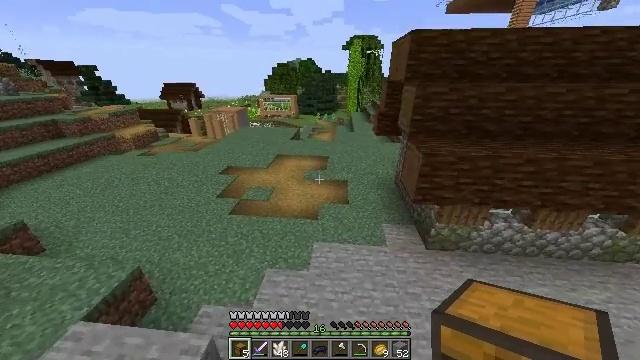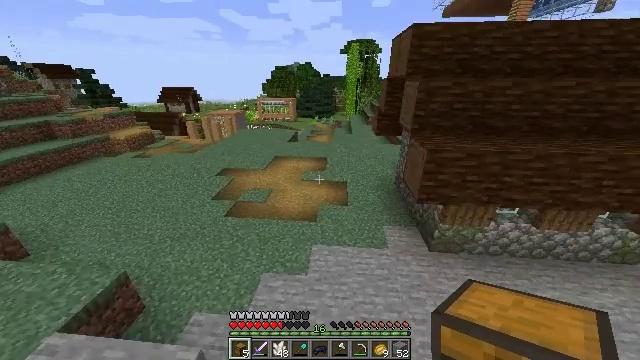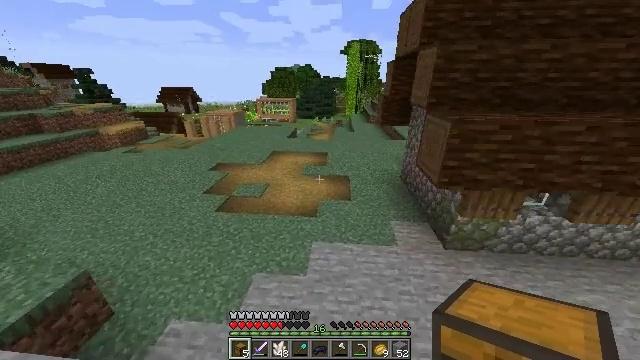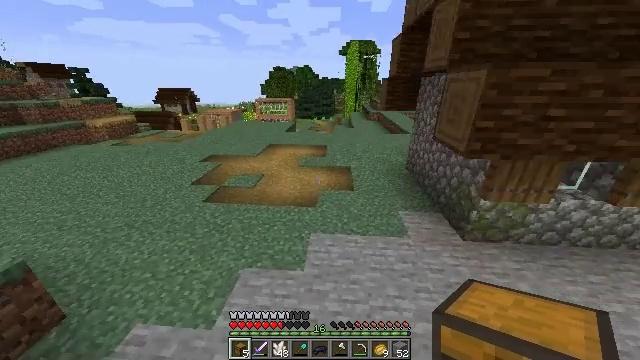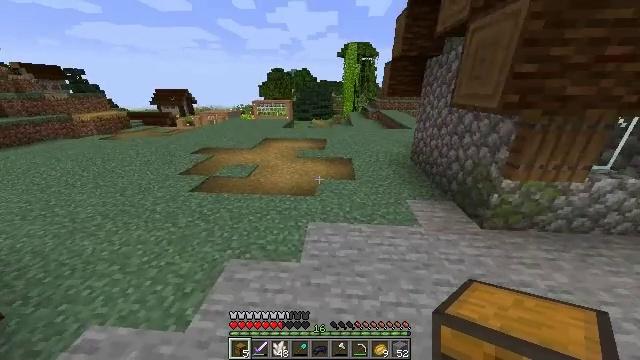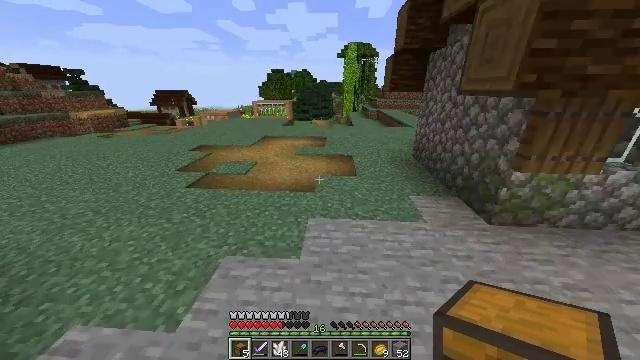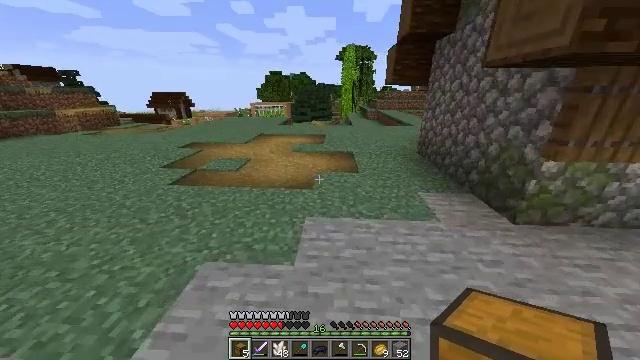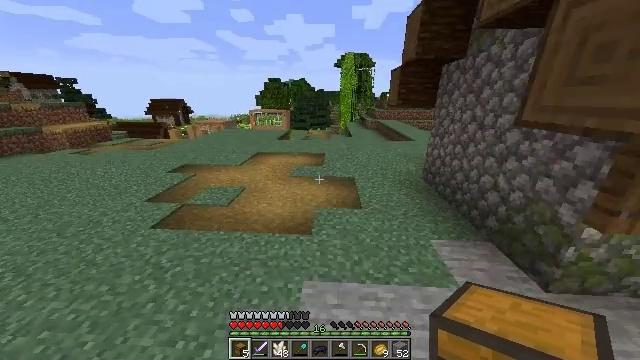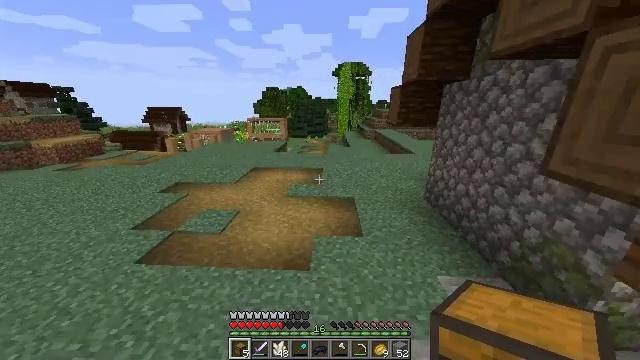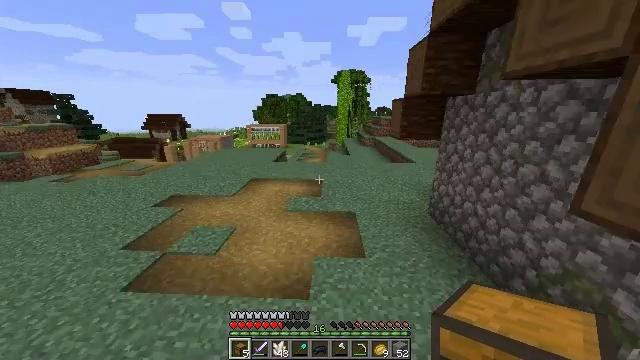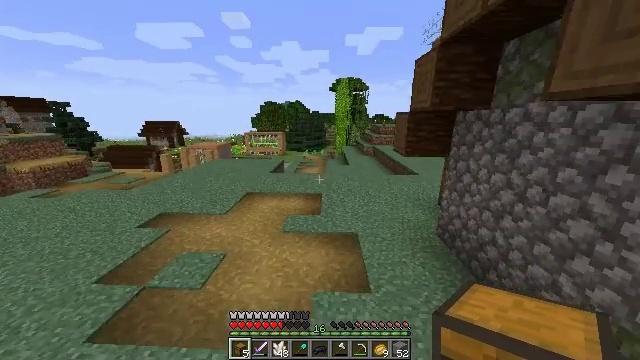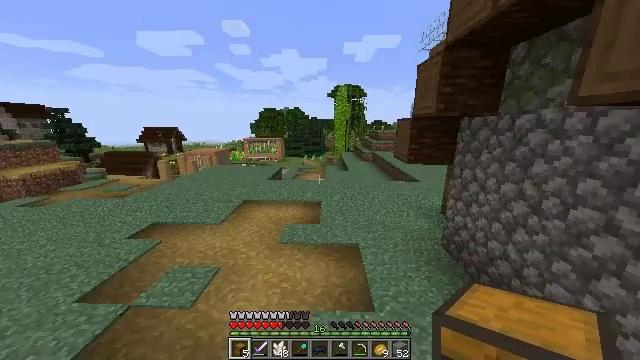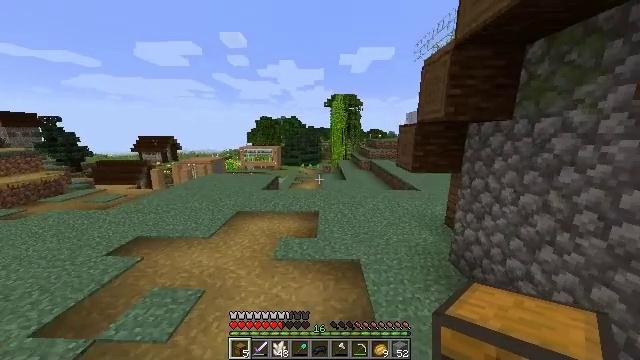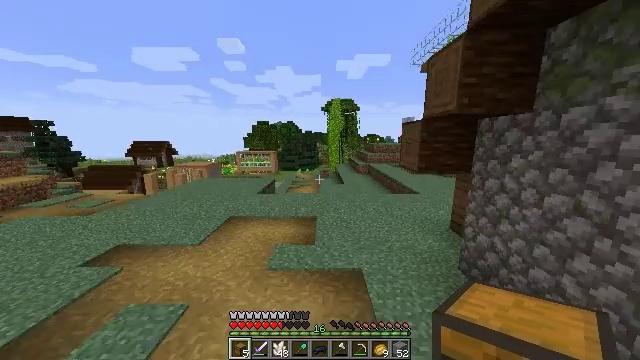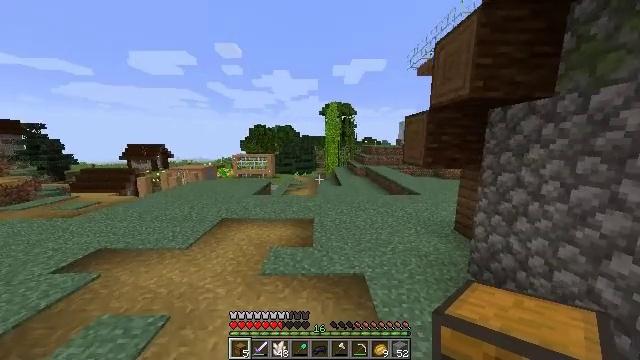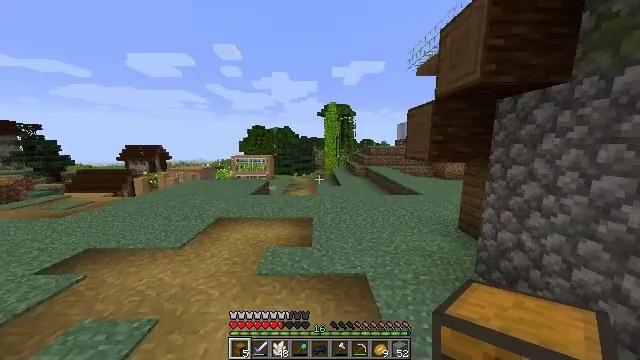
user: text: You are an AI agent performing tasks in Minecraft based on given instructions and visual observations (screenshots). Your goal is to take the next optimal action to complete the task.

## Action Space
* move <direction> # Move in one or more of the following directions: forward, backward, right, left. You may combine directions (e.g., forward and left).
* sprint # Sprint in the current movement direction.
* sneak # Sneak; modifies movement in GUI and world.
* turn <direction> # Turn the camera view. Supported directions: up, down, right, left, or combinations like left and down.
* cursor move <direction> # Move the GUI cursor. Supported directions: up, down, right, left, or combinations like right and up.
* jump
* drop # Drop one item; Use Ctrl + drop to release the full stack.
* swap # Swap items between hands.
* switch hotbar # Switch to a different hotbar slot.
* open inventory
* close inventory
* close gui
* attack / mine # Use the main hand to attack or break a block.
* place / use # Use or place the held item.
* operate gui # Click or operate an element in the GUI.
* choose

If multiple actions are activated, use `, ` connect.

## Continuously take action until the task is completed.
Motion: motion action
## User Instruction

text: Make a hopper with iron ingots and a chest.
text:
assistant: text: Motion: move forward, sprint, jump
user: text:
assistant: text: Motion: move forward, sprint, jump
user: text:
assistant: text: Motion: move forward, sprint, jump
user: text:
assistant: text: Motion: move forward, sprint, jump
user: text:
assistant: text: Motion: move forward, jump
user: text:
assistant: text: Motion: move forward, jump
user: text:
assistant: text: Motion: move forward, turn up, jump
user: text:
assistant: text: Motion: move forward, turn up, jump
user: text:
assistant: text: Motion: move forward, turn up, jump
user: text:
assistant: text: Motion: move forward, turn up, jump
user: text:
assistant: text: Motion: move forward, turn up, jump
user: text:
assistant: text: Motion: move forward, sprint, turn up, jump
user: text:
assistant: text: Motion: move forward, sprint, turn up, jump
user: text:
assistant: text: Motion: move forward, sprint, turn up, jump
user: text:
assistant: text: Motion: move forward, sprint, jump
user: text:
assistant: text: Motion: move forward, sprint, jump
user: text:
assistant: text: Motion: move forward, jump
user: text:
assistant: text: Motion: move forward, jump
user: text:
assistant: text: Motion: move forward, turn right, jump
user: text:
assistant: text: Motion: move forward, turn right, jump
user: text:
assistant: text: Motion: move forward, sprint, turn right, jump
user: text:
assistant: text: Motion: move forward, sprint, jump
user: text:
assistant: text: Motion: move forward, sprint, jump
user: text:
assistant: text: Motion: move forward, sprint, turn right, jump
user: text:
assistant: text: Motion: move forward, turn right, jump
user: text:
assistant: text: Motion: move forward, jump
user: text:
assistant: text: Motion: move forward, jump
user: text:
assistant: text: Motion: move forward, jump
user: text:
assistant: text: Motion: move forward, jump
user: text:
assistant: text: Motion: move forward, sprint, jump